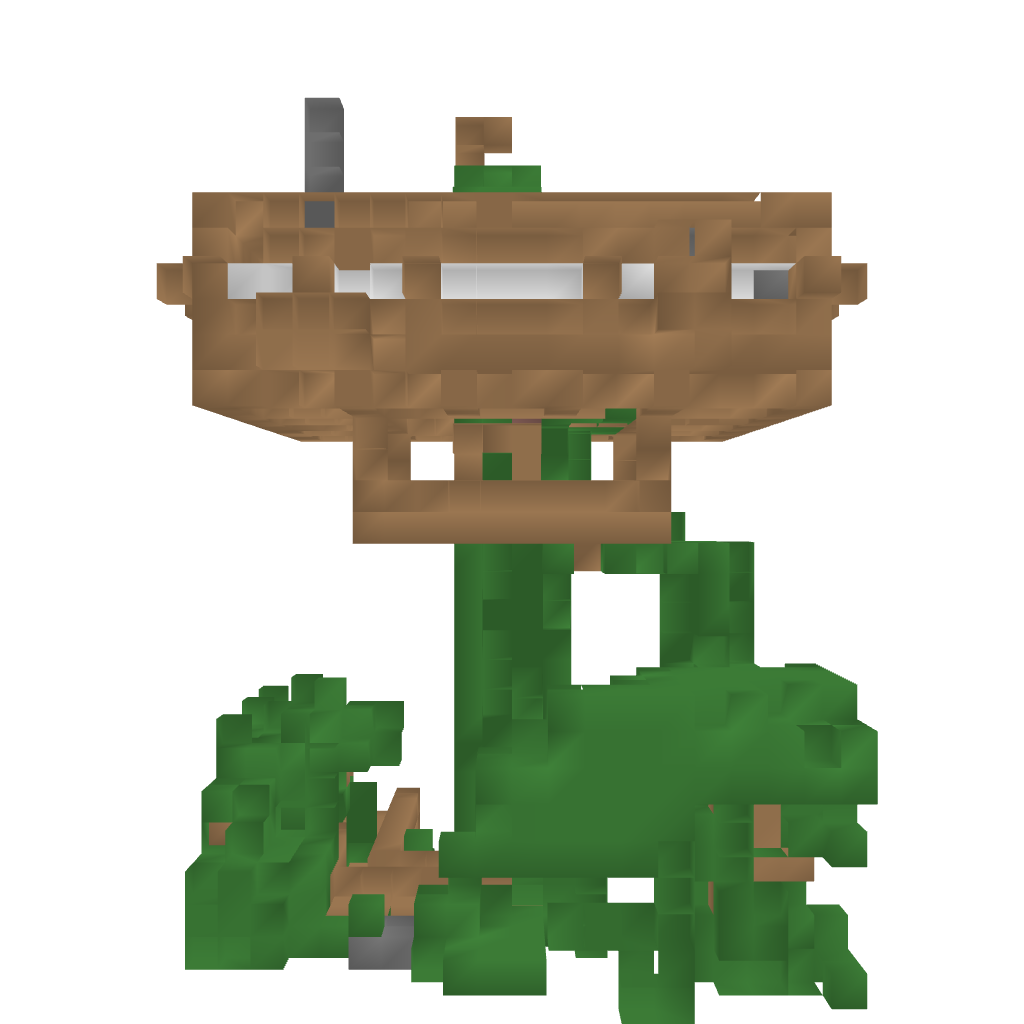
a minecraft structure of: Tree House bad low quality